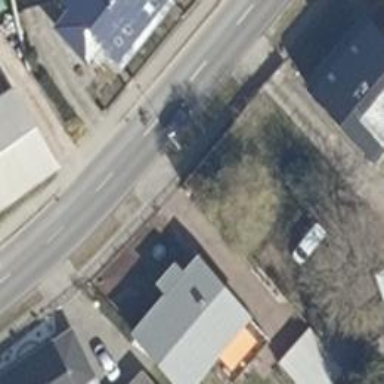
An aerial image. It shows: Secondary road with asphalt surface and sidewalks on both sides.